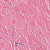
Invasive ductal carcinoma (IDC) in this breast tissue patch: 0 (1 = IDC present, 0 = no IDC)